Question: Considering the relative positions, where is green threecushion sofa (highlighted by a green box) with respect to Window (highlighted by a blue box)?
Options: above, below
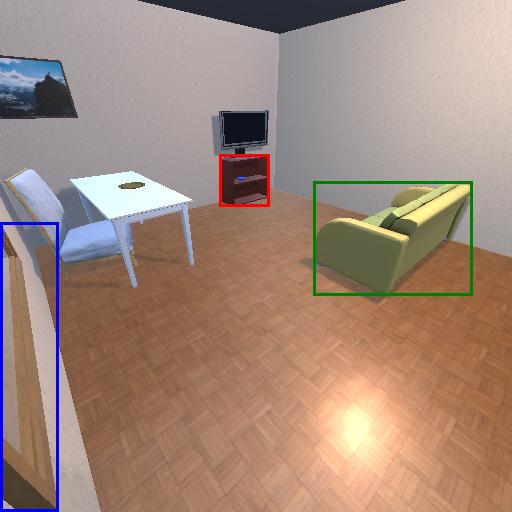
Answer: above